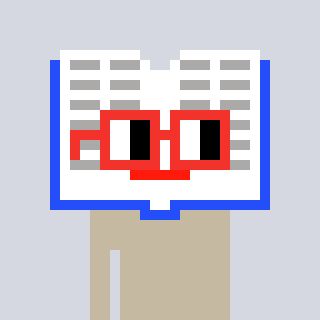
a pixel art character with square red glasses, a dictionary-shaped head and a darkbrown-colored body on a cool background